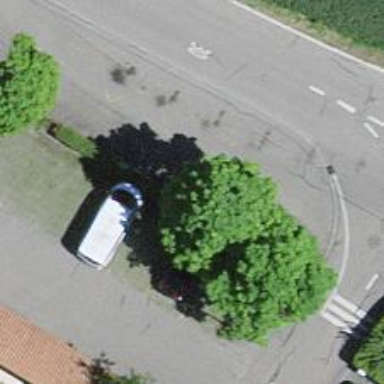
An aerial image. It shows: Bus stop with platform for public transport.